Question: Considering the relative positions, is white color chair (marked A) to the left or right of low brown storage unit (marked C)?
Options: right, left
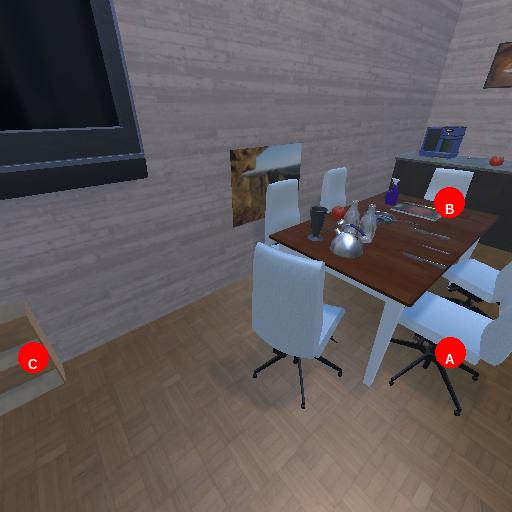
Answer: right